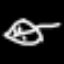
Label: leaf